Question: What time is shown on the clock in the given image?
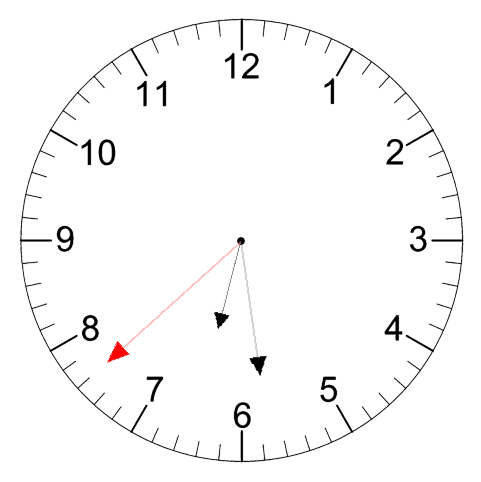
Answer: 06:28:38